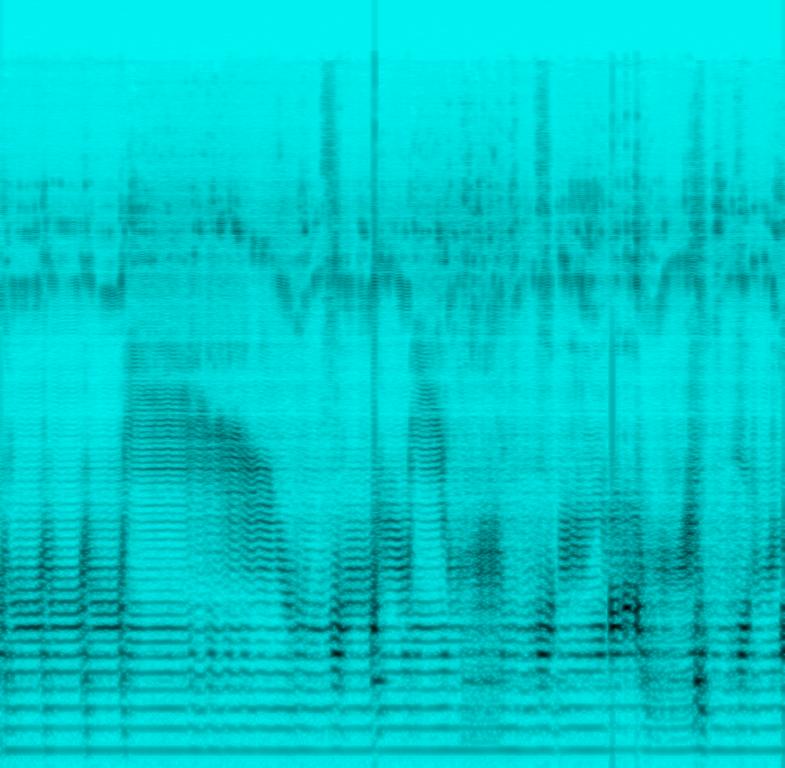
This is the sound of a didgeridoo being played. This sound alternates between a droning sound and a deep bass sound. There are no other instruments in this song. There are no voices in this song. This song can be played in a movie featuring aboriginals.